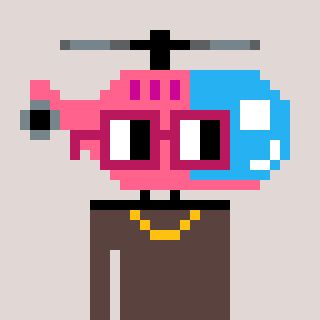
a pixel art character with square dark red glasses, a helicopter-shaped head and a darkbrown-colored body on a warm background